Aerial crown-view tile of a tropical tree (Barro Colorado Island, Panama), acquired 20240813:
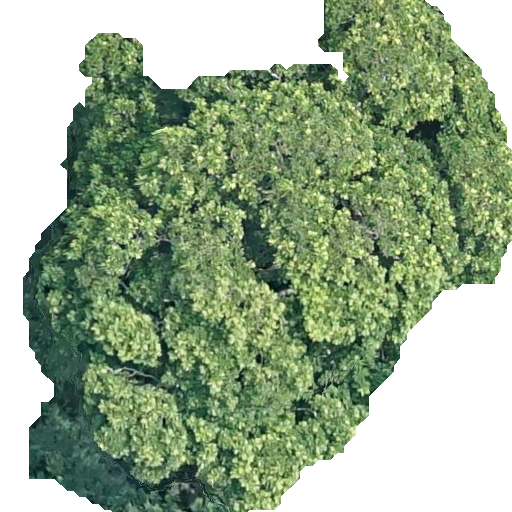
Species: Dipteryx oleifera
GBIF accepted scientific name: Dipteryx oleifera
Crown area: 272.793 m²